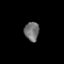
Tissue: prostate
Cell type: T cells
Senescence score: 0.7251
Nuclear area (px): 272
Mean DAPI intensity: 114.301